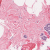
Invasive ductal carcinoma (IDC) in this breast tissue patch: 0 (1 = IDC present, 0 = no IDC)